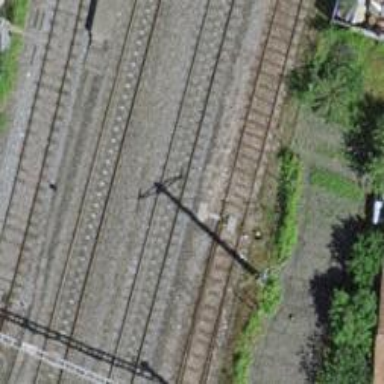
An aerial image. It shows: Railway switch.